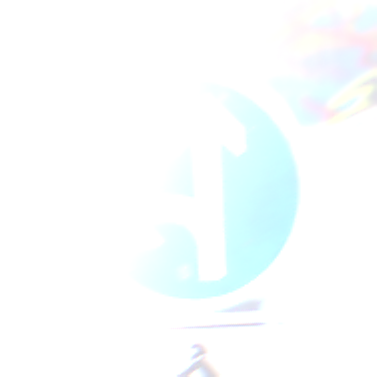
Verkehrszeichen: VorgeschriebeneFahrtrichtungGeradeausOderLinks
Zusatzzeichen unten: EinspurigeFahrzeugeFrei3
Umgebung: Roofed, Special
Tageszeit: Midday
Wetter: Overcast
Licht: Natural
Jahreszeit: NotSpecified
Kontrast: MediumContrast